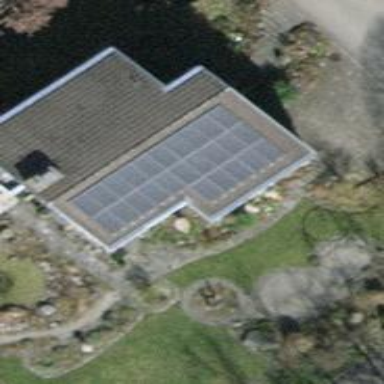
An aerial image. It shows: Solar power generator using photovoltaic panels.